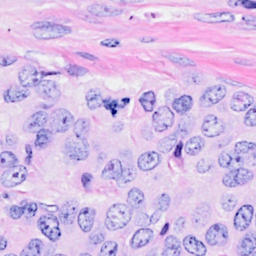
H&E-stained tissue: Breast